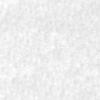
Label: no_change